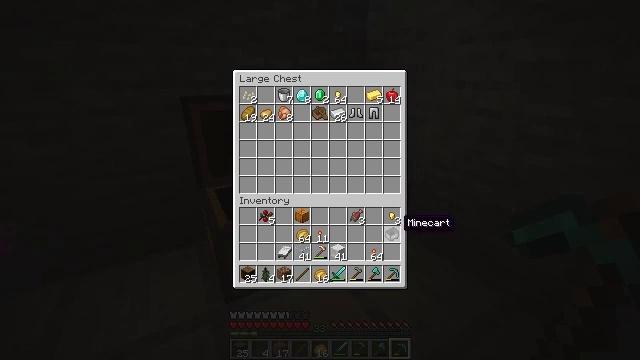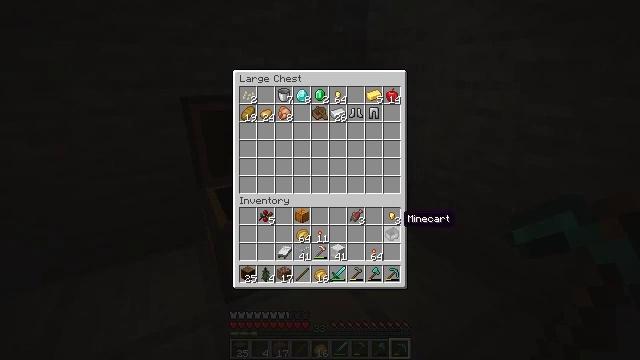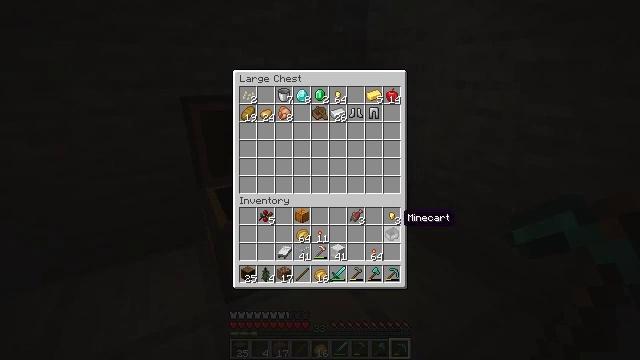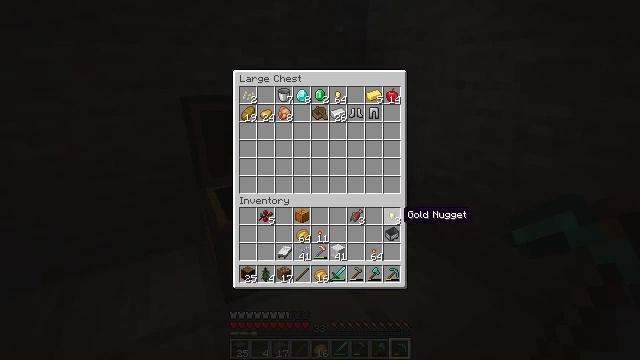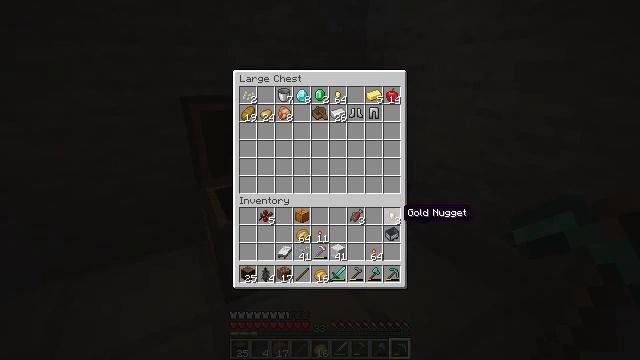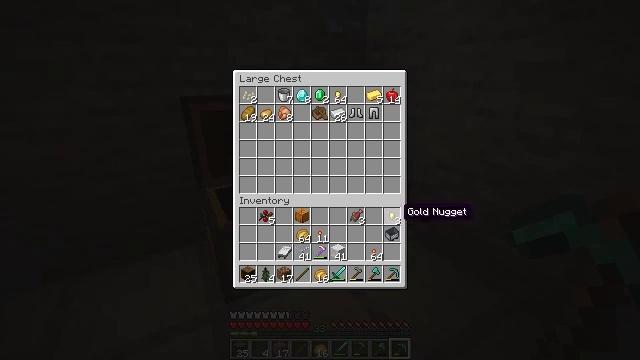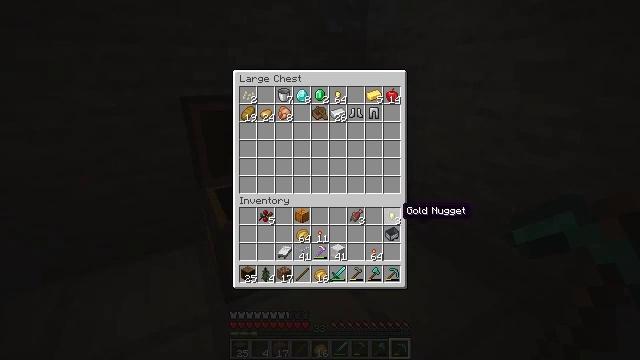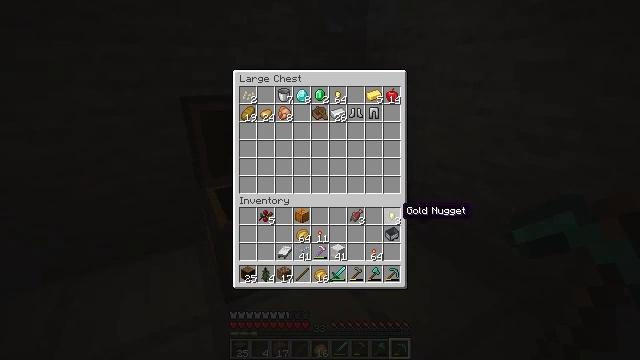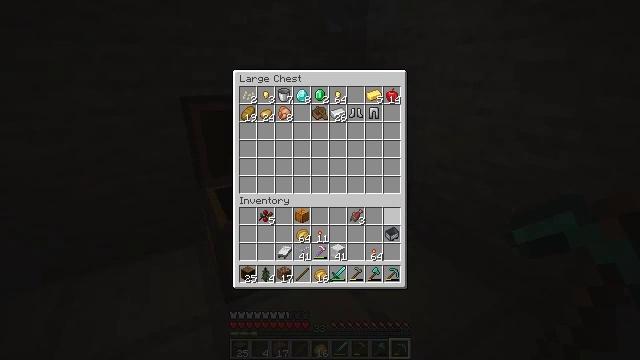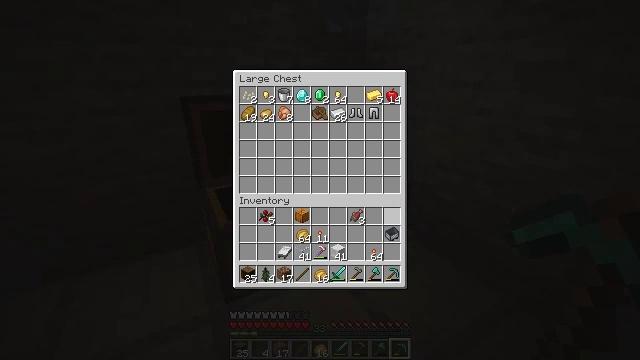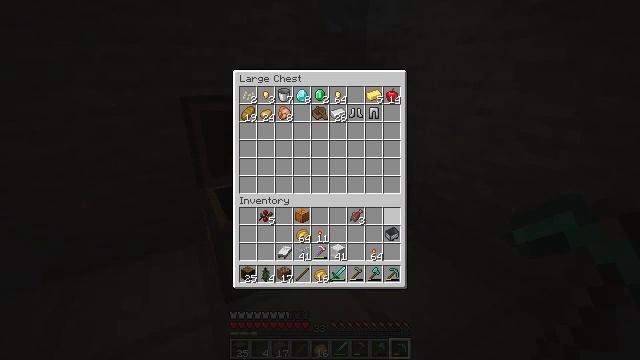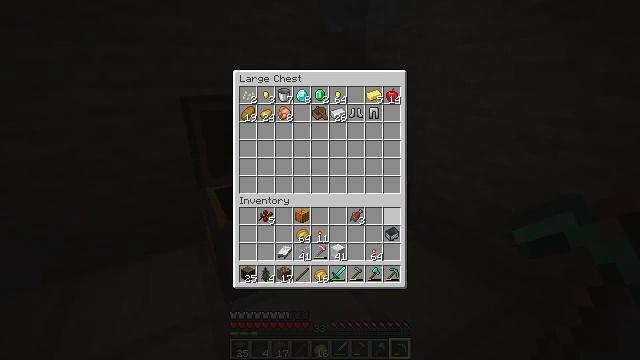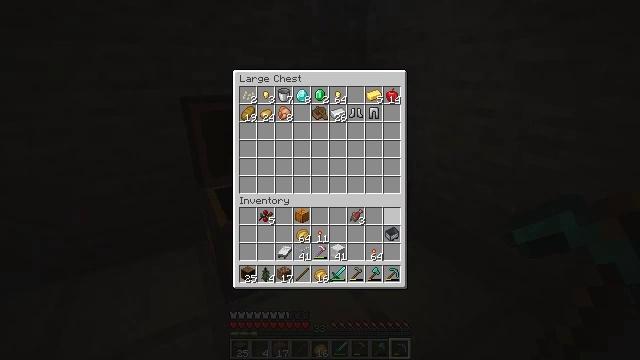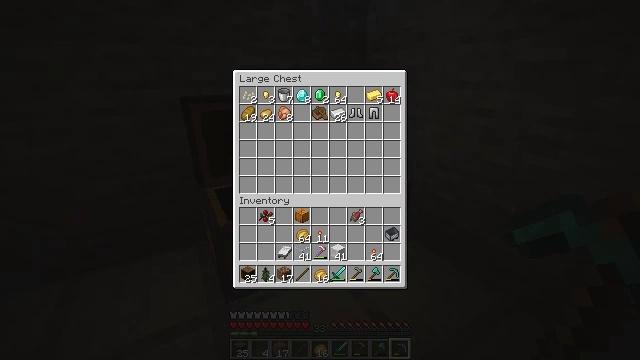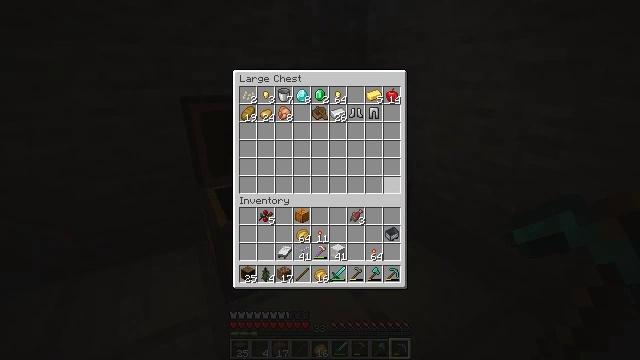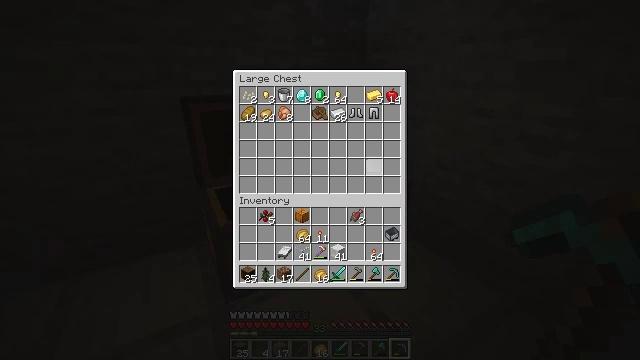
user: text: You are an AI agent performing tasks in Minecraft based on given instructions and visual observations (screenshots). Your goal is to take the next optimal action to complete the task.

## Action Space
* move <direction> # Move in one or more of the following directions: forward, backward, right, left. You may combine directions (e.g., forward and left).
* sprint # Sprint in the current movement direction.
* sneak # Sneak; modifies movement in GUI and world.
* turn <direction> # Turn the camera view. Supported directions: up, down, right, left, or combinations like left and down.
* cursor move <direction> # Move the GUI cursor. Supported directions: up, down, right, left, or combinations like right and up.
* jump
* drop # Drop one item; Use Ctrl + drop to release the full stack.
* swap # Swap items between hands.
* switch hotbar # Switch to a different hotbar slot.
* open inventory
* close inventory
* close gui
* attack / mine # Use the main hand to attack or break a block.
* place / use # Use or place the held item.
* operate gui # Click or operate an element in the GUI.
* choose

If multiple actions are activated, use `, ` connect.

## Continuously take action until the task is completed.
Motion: motion action
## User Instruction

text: Craft a golden helmet.
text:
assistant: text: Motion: sneak
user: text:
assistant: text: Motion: sneak
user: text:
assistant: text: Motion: sneak
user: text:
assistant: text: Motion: sneak
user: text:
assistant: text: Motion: sneak
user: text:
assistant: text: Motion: sneak
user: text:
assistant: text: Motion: sneak
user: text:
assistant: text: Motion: sneak, attack / mine
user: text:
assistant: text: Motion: sneak, attack / mine
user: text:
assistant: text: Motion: sneak, attack / mine
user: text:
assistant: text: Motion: sneak
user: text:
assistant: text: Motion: sneak
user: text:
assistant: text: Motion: sneak, turn up
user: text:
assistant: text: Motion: sneak, turn up
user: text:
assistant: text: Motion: sneak, turn up
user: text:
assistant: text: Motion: sneak, turn up
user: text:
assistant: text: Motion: sneak, turn up
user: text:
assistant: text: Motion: turn up
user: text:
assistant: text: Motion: no_op
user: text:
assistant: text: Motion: no_op
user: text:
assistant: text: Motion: no_op
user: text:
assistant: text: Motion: no_op
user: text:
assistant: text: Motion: no_op
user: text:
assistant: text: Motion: turn up
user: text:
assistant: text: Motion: no_op
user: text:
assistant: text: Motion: no_op
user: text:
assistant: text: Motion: no_op
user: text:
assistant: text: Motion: no_op
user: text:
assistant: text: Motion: attack / mine
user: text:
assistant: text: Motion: attack / mine